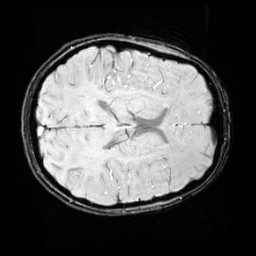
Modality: SWI
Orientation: axial
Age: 13
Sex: male
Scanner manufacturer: siemens
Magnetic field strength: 3 T
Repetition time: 0.027 s
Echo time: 0.02 s